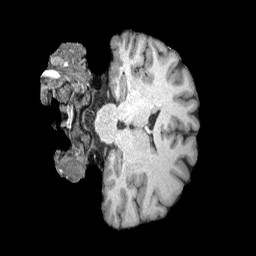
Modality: T1w
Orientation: coronal
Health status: healthy